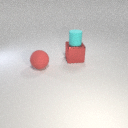
large red metal cube to the right of large red rubber sphere